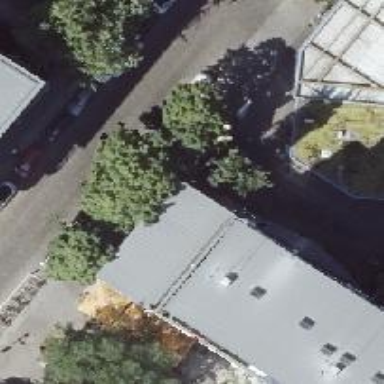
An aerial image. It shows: Restaurant.